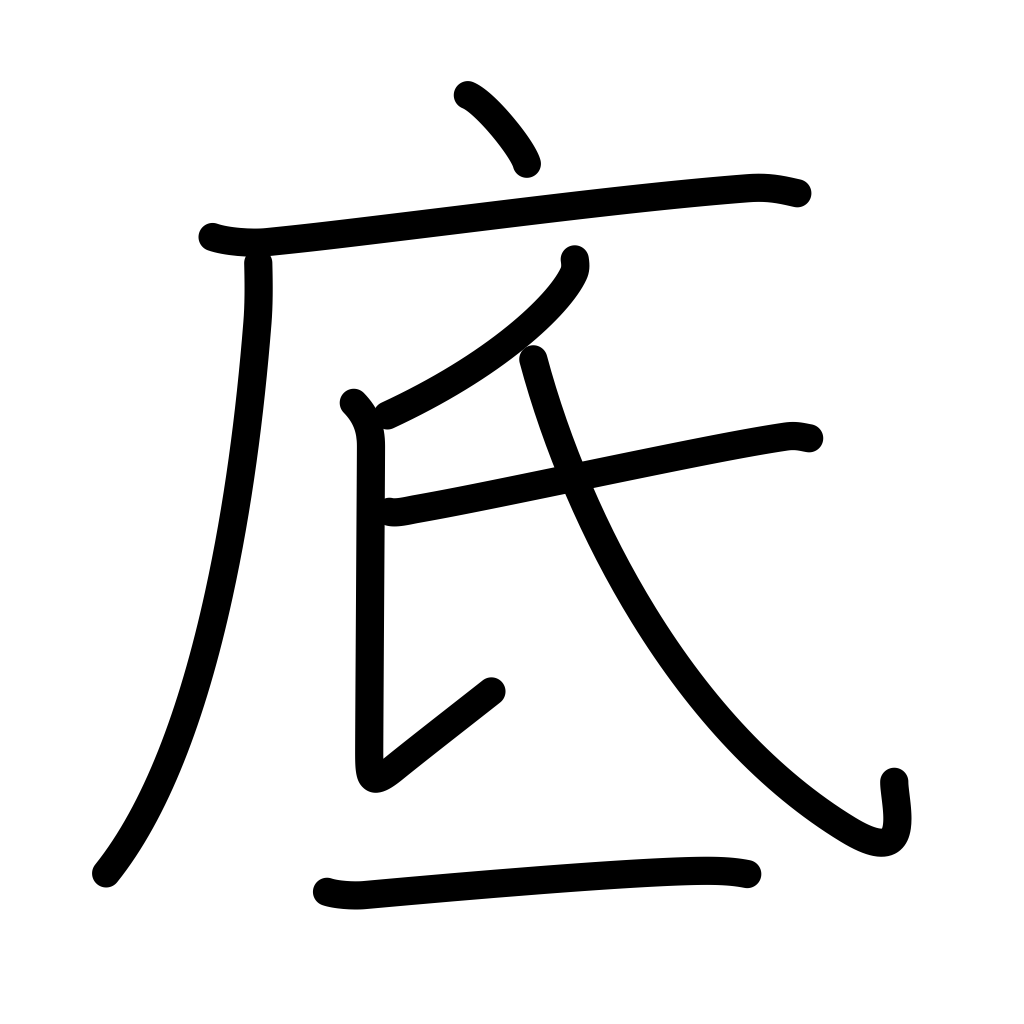
Meaning: bottom, sole, depth, bottom price, base, kind, sort